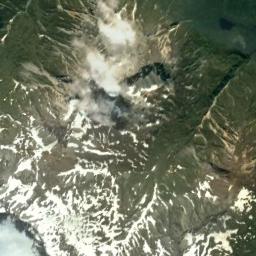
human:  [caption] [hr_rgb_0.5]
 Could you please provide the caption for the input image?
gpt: White, Brown, And green transitions from the peaks to the bottom of the peaks in the Snow Mountain Range .

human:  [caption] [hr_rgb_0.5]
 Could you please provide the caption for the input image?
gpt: There is snow on the part of the snowberg .

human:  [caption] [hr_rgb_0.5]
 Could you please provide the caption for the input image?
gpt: The snowberg is partly covered with snow and ice and the color of the mountain is brown .

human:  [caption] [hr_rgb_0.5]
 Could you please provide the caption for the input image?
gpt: The snow berg is consist of bare land and white snow .

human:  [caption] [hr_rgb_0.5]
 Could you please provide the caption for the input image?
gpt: There are some snow and green land on the snowberg .